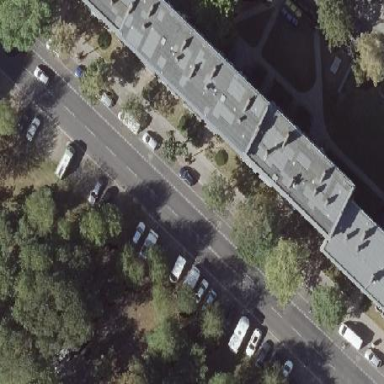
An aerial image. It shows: Street side parking area.